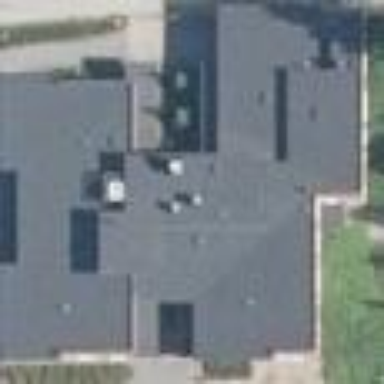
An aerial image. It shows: Kindergarten with flat roof.